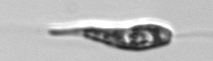
Label: Euglena